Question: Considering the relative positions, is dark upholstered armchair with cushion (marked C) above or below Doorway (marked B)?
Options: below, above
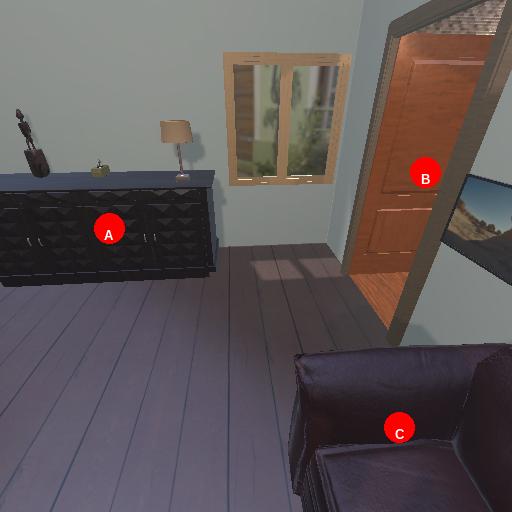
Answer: below